Field crop: tomato
Growth stage: 2
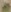
Species: solanum